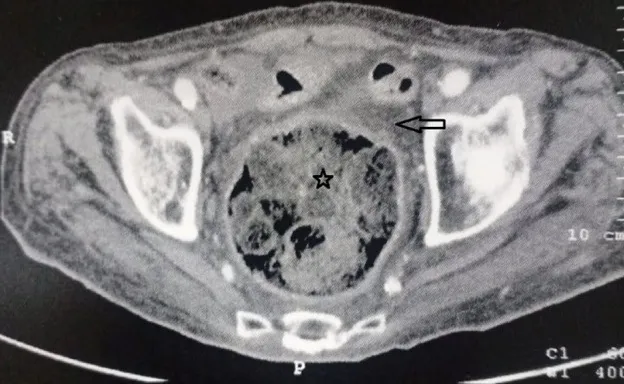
abdominal CT revealing peri-rectal fat standing (arrow) dilation of the rectum, site of several faecalomas (star).
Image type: radiology (ct)